Field crop: tomato
Growth stage: 1
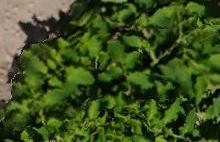
Species: tomato